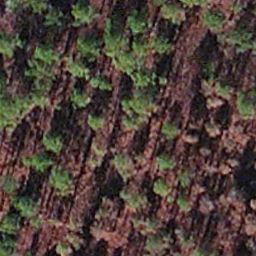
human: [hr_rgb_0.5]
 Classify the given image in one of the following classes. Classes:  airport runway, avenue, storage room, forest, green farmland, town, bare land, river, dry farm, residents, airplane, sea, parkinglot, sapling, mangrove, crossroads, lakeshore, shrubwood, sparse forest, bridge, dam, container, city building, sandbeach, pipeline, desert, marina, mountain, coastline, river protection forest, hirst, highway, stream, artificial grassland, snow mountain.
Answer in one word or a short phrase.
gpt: sapling